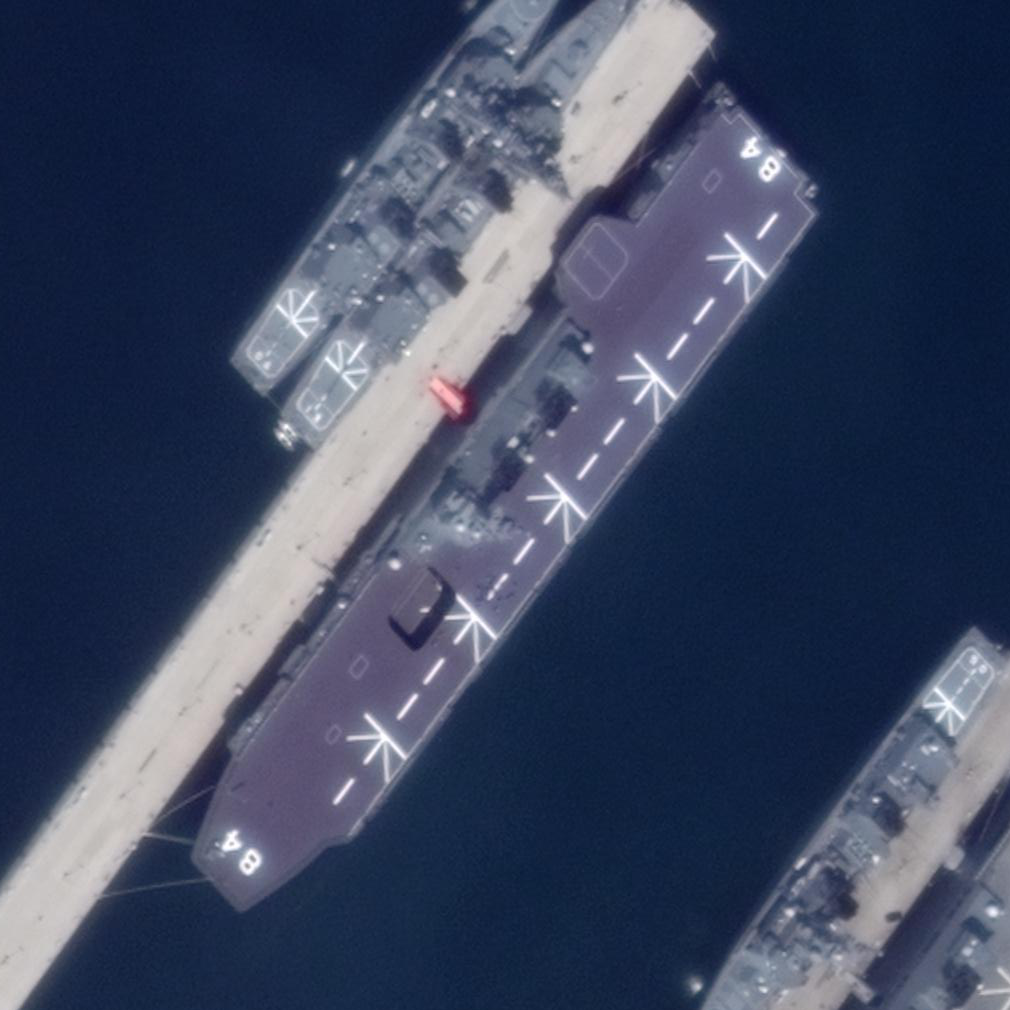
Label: assault